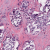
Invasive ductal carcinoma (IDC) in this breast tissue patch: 1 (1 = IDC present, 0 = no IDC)